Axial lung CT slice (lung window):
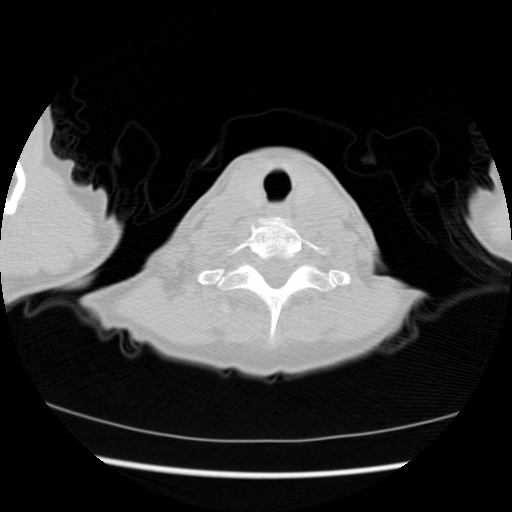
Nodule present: no